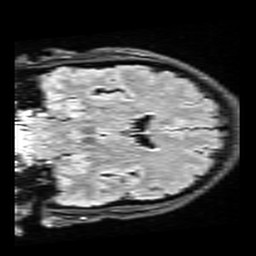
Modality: FLAIR
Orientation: coronal
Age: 64
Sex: male
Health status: healthy
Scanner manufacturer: siemens
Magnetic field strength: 3 T
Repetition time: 9 s
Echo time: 0.088 s